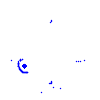
Particle: kaon